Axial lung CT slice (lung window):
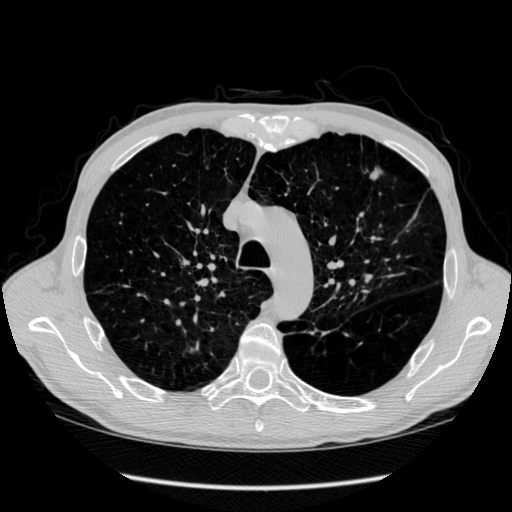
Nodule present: yes
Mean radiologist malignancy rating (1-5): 4